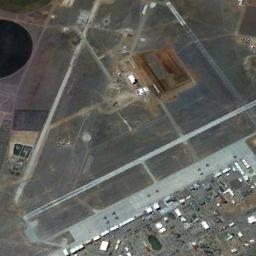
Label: airport